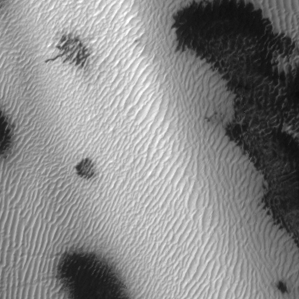
Label: frost